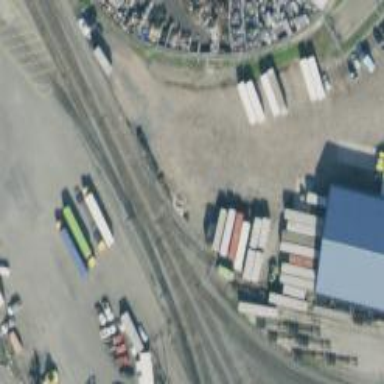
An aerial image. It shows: Railway yard.